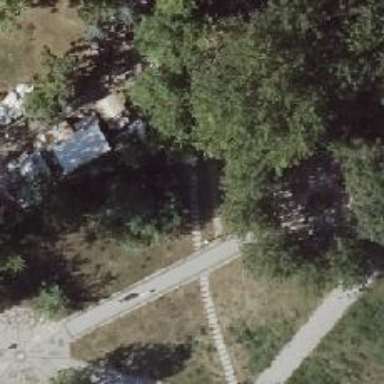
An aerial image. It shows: Footway made of concrete plates.